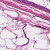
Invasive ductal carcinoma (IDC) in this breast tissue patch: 0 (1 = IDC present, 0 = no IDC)